Question: I'm making Terror Attacks analysis using Python. And I wanted make an animation. I made it but I have a problem the text above the animation overlaps in every frame. How can I fix it?
'''
fig = plt.figure(figsize = (7,4))
def animate(Year):
ax = plt.axes()
ax.clear()
ax.set_title('Terrorism In Turkey
'+ str(Year))
m5 = Basemap(projection='lcc',resolution='l' ,width=<PHONE>, height=900000 ,lat_0=38.9637, lon_0=35.2433)
lat_gif=list(terror_turkey[terror_turkey['Year']==Year].Latitude)
long_gif=list(terror_turkey[terror_turkey['Year']==Year].Longitude)
x_gif,y_gif=m5(long_gif,lat_gif)
m5.scatter(x_gif, y_gif,s=[Death+Injured for Death,Injured in zip(terror_turkey[terror_turkey['Year']==Year].Death,terror_turkey[terror_turkey['Year']==Year].Injured)],color = 'r')
m5.drawcoastlines()
m5.drawcountries()
m5.fillcontinents(color='coral',lake_color='aqua', zorder = 1,alpha=0.4)
m5.drawmapboundary(fill_color='aqua')
ani = animation.FuncAnimation(fig,animate, list(terror_turkey.Year.unique()), interval = 1500)
ani.save('animation_tr.gif', writer='imagemagick', fps=1)
plt.close(1)
filename = 'animation_tr.gif'
video = io.open(filename, 'r+b').read()
encoded = base64.b64encode(video)
HTML(data='''<img src="data:image/gif;base64,{0}" type="gif" />'''.format(encoded.decode('ascii')))
'''
Output:

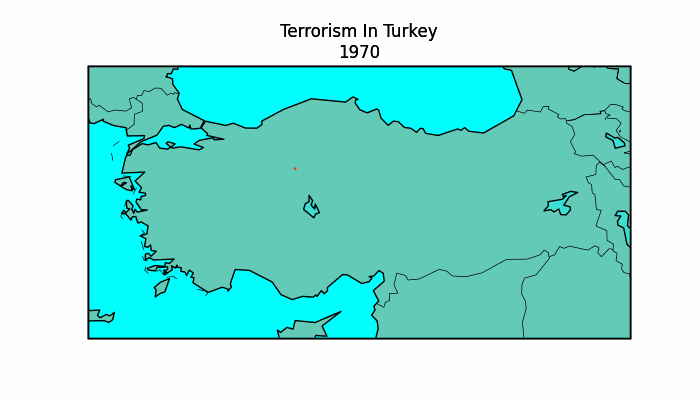
Answer: @JohanC's recommendation in comments resolved my problem:
> Did you consider creating the axes the usual way, as in 'fig, ax = plt.subplots(figsize = (7,4))' (in the main code, not inside the animate function)? And leaving out the call to 'plt.axes()?'